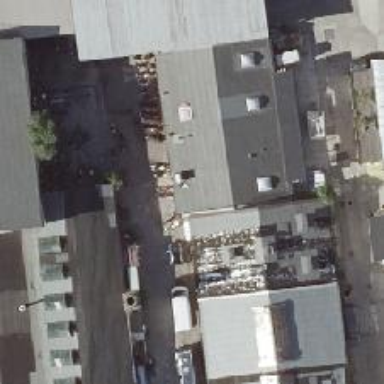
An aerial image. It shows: Shop specializing in motorcycles.